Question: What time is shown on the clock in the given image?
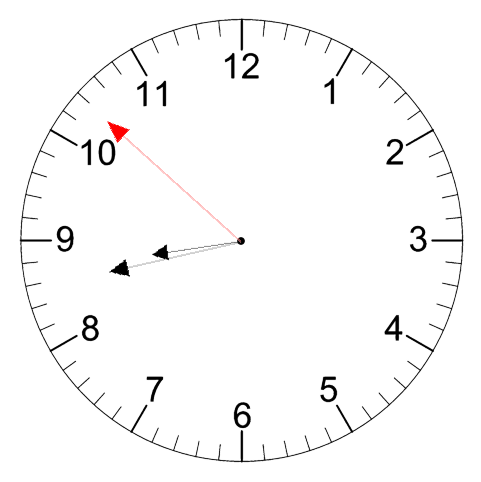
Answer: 08:42:52